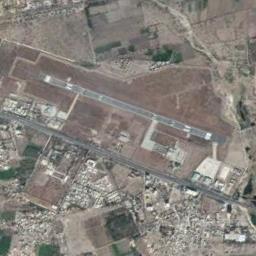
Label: airport